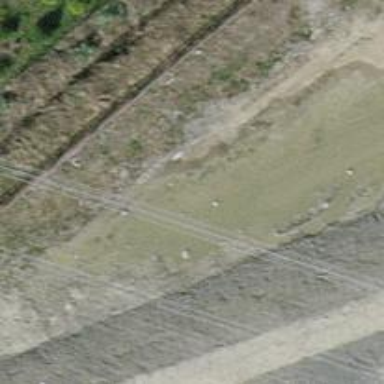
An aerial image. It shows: Path surfaced with fine gravel.